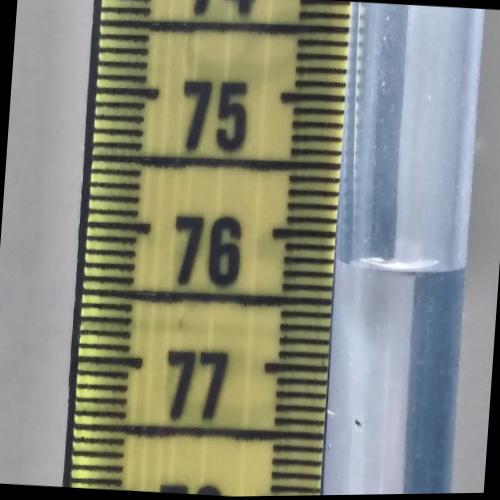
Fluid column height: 76.2 cm